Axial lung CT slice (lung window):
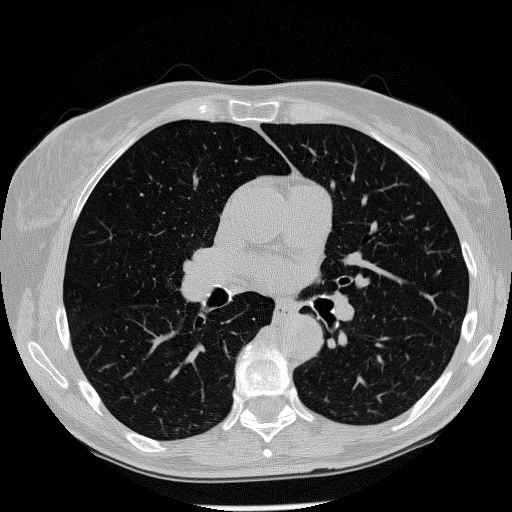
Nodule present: no